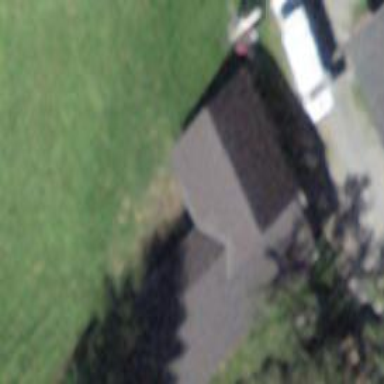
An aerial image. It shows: Rural barn.